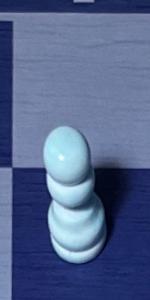
Label: Pawn_White